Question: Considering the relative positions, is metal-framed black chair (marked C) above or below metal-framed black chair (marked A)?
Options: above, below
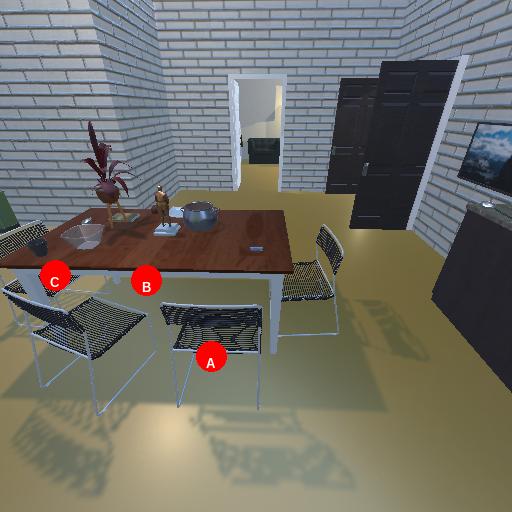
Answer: above